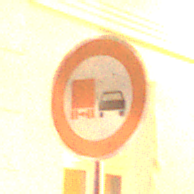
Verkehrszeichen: UeberholverbotKraftfahrzeuge
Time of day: Night
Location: Outdoor (Urban)
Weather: Clear
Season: NotSpecified
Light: Artificial